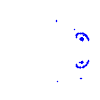
Particle: kaon